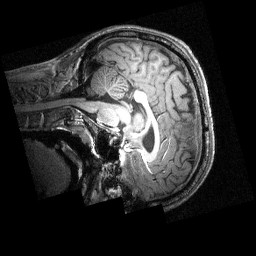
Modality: T1w
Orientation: sagittal
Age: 24
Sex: male
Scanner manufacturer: siemens
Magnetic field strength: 3.951 T
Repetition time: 1.5 s
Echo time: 0.00339 s